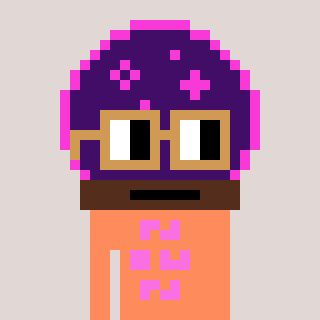
a pixel art character with square brown glasses, a crystalball-shaped head and a peachy-colored body on a warm background